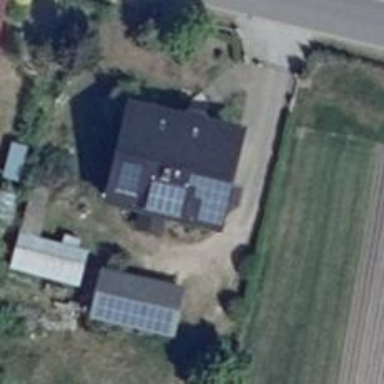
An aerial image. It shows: Solar photovoltaic panel generator producing electricity in small installation.